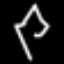
Label: diamond